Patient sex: M
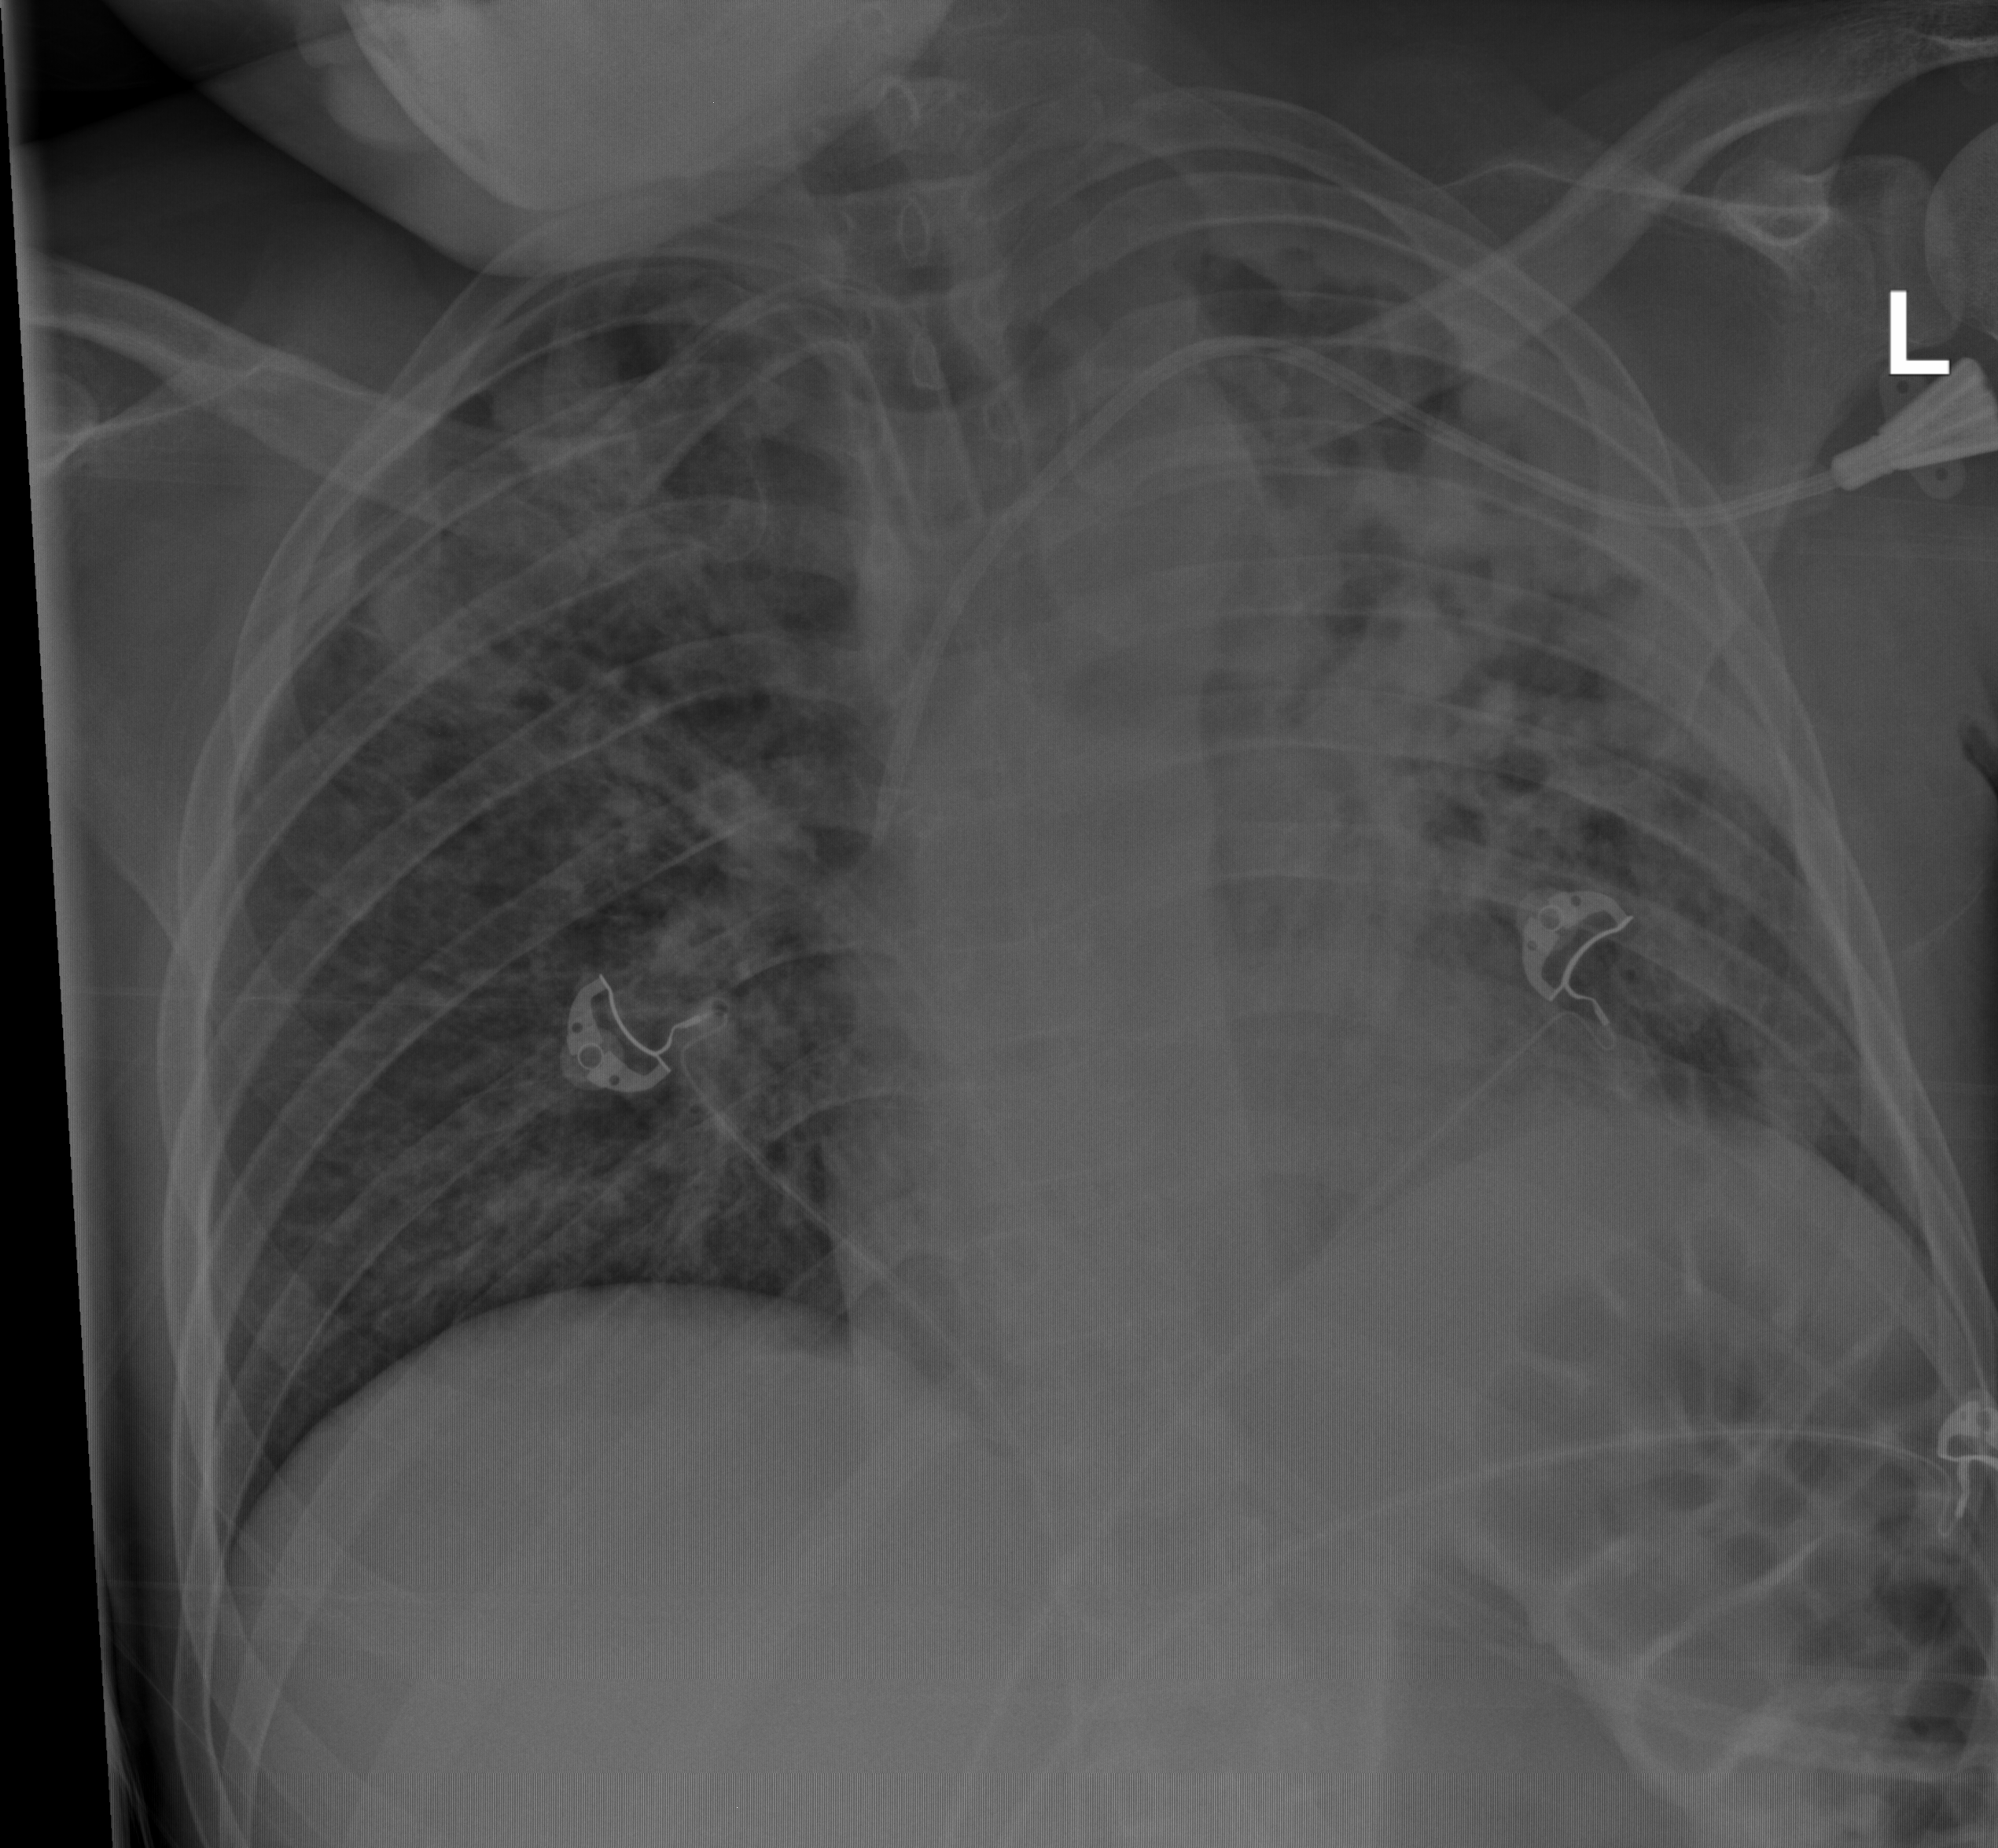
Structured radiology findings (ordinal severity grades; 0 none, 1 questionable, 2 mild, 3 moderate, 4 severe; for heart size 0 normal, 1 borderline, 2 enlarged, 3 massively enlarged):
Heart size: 1
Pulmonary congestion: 0
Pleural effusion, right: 0
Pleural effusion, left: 1
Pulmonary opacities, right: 3
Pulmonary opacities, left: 3
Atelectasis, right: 2
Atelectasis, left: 3